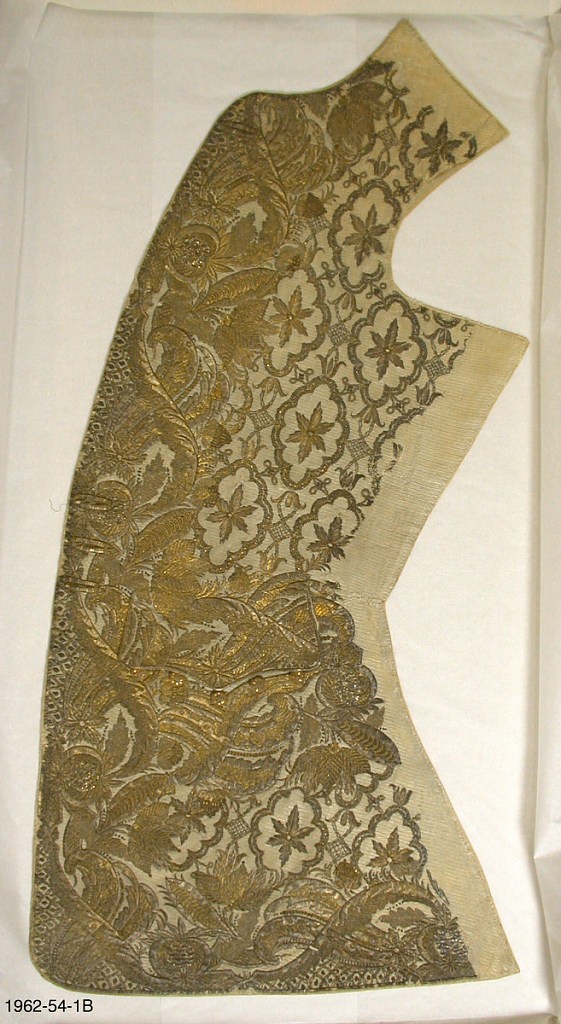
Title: Waistcoat fragment
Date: ca. 1725–35
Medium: silk, metal, metallic yarns on silk Technique: embroidered on satin weave
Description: Fragment of an embroidered waistcoat. Silk woven with pattern of alternating stripes and chevron. Richly embroidered with pattern of feathered stars within scalloped frames and interlacing bandwork. Thick border of scrolling leaves with acorns. Curving pocket flap with decorative appliquéd metal buttons.